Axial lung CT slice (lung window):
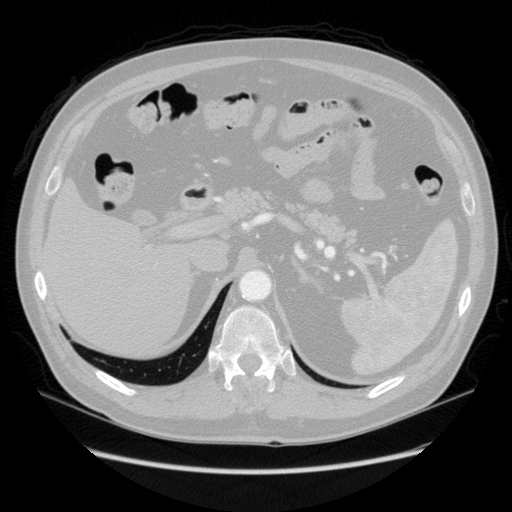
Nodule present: no